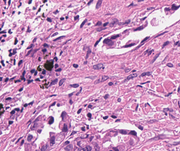
Tumor epithelial tissue: no
Tumor-associated stroma tissue: yes
Normal tissue: no